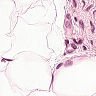
Metastatic tissue present: no